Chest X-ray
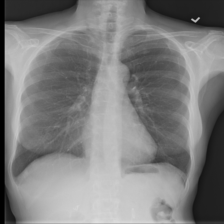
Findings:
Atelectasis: negative
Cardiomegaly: negative
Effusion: negative
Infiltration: negative
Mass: negative
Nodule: negative
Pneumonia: negative
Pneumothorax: negative
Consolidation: negative
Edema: negative
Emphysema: negative
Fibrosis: negative
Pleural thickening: negative
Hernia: negative